Question: I'm trying to create a bar chart from data that's held in a '.txt' file. Currently it displays, but is missing the last row of the text file. There are 18 rows in my text file, but my bar chart is only showing data for the first 17. Here is my code for creating the chart.
'''
public class BarChart {
/**
* declare variables
*/
public static final char DELIMITER = ',';
public static final char EOLN = '
';
public static final String QUOTE = """;
public static final String USERDIRECTORY = System.getProperty("user.dir");
String part2File = USERDIRECTORY + "//GCCCarParkData.txt";
BSTMaster bst = new BSTMaster();
/**
* creates the data set from getters
* from an object
*/
public void main() {
DefaultCategoryDataset dataset = new DefaultCategoryDataset();
try (BufferedReader br = new BufferedReader(new FileReader(part2File))) {
String id;
String location;
int occupancy;
int capacity;
int percentOccupancy = 0;
double latitude;
double longitude;
String[] temp;
String line = br.readLine();
while (line != null) {
temp = line.split(Character.toString(DELIMITER));
id = temp[0];
location = temp[1];
occupancy = Integer.parseInt(temp[2]);
capacity = Integer.parseInt(temp[3]);
latitude = Double.parseDouble(temp[4]);
longitude = Double.parseDouble(temp[5]);
BSTMasterP theBSTP = new BSTMasterP(id, location, occupancy, capacity, percentOccupancy, latitude, longitude);
dataset.addValue(theBSTP.getPercentOccupancy(), "", theBSTP.getLocation());
line = br.readLine();
}
br.close();
} catch (IOException ex) {
Logger.getLogger(AppController.class.getName()).log(Level.INFO, null, ex);
}
createChart(dataset);
}
/**
*
* @param dataset
* constructs the bar chart with the dataset
*/
public void createChart(DefaultCategoryDataset dataset) {
JFreeChart chart = ChartFactory.createBarChart("GCC Car Park Capacity", "", "Percentage of Spaces occupied", dataset,
PlotOrientation.VERTICAL, false, true, false);
org.jfree.chart.axis.CategoryAxis axis = chart.getCategoryPlot().getDomainAxis();
axis.setCategoryLabelPositions(CategoryLabelPositions.UP_90);
chart.setBackgroundPaint(Color.white);
chart.getTitle().setPaint(Color.blue);
CategoryPlot p = chart.getCategoryPlot();
p.setRangeGridlinePaint(Color.black);
ChartFrame frame1 = new ChartFrame("Bar Chart", chart);
frame1.setVisible(true);
frame1.setSize(1500, 1000);
}
}'
'''
here is my current bar chart:

and here is my '.txt' file. As you can see, it skips the last row (the bar chart uses the second item in each row as the location and the Occupancy Percentage is calculated in the model class which is then used for the height of each bar.
'''
CPG25C_1,SECC,405,1600,55.85988985,-4.28234137
CPG24C,Duke Street,64,1170,55.85966176,-4.23652876
CPG21C,Dundasvale,41,85,55.86916776,-4.25881365
CPG15C,Royal Infirmary,650,750,55.86548682,-4.23497772
CPG14C,George Street,124,290,55.86123812,-4.24472162
CPG13C,High Street,45,133,55.85977254,-4.23933165
CPG12C,The Glasshouse,245,510,55.85837192,-4.24861509
CPG11C,Candleriggs,376,430,55.85775922,-4.24525598
CPG10C,Waterloo Street,145,660,55.86035417,-4.26402295
CPG09C,Sauchiehall Street,56,100,55.86463876,-4.26024478
CPG08C,Mitchell Street,95,220,55.86007767,-4.<PHONE>
CPG07C,Charing Cross,35,433,55.86473086,-4.26891253
CPG06C,Cadogan Square,58,325,55.86007563,-4.26694714
CPG05C,Shields Road,57,814,55.85023584,-4.27319591
CPG04C,Buchanan Galleries,28,2000,55.86379622,-4.24982359
CPG03C,Cambridge Street,145,812,55.86639253,-4.25822095
CPG02C,Concert Square,38,592,55.86577732,-4.25255933
CPG01C,Dundasvale,148,375,55.86786267,-4.25793868
'''
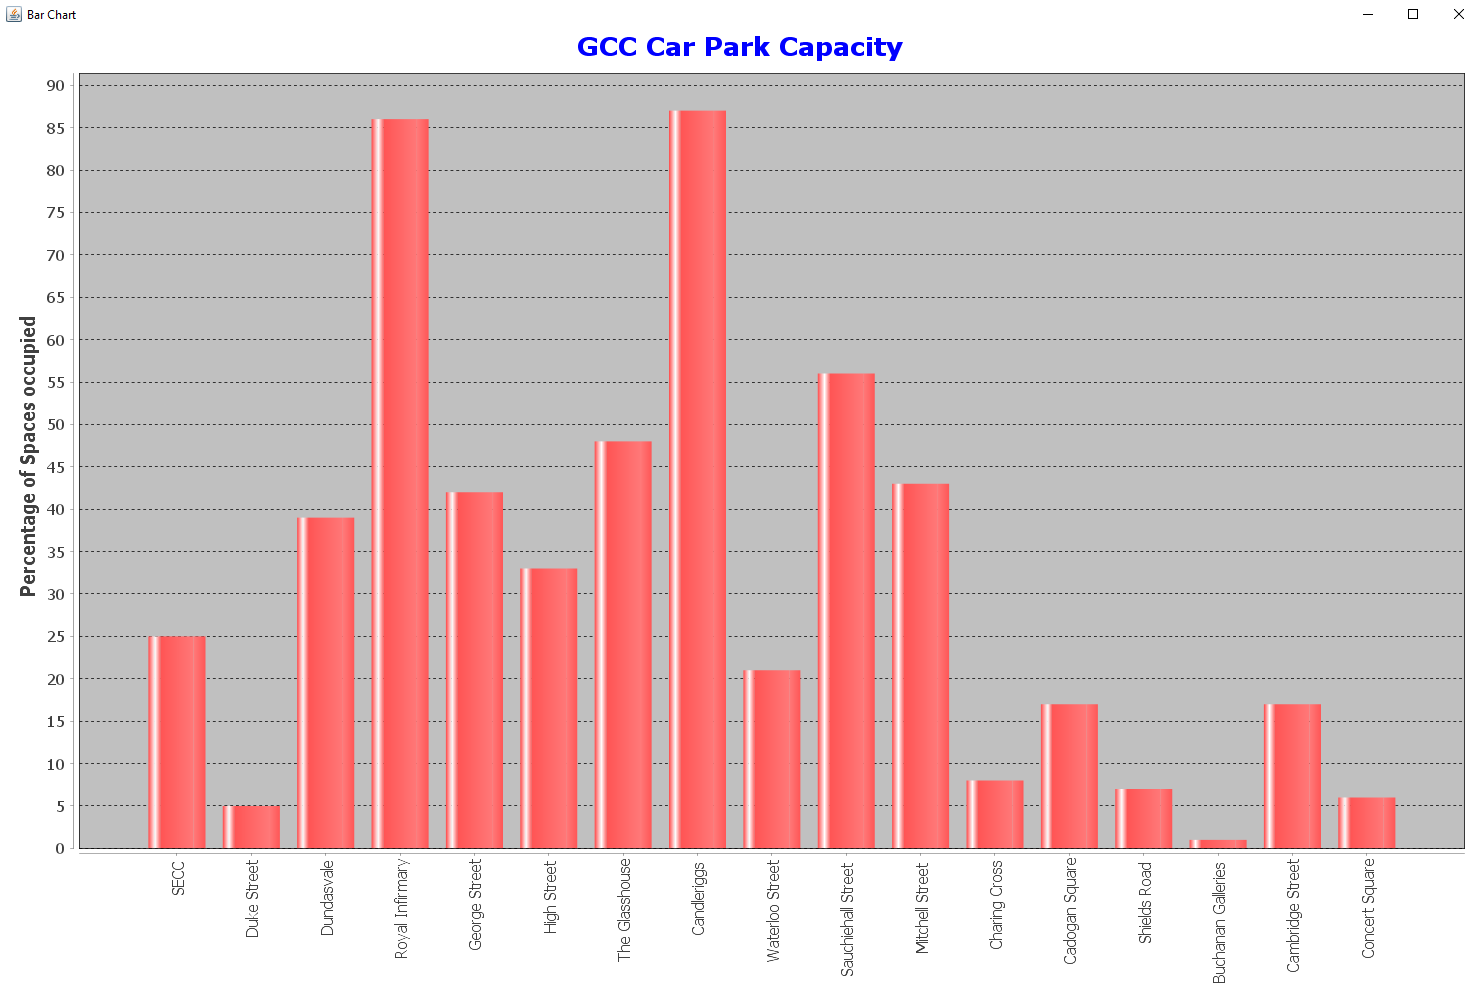
Answer: Absent 'BSTMasterP', I opted to use 'location' as the for your 'CategoryDataset'. As "Dundasvale" appears twice, and the keys must be unique, the second invocation of 'addValue()' the original entry rather than adding a new one.
For demonstration, I concatenated the 'id' and 'location' to make the key unique. Your ideal solution will depend on the implementation of 'BSTMasterP::getLocation'.
For reference,
- Construct and manipulate Swing GUI objects on the <URL>.
<URL>
'''
import java.awt.Dimension;
import java.awt.EventQueue;
import java.io.BufferedReader;
import java.io.FileReader;
import java.io.IOException;
import javax.swing.JFrame;
import org.jfree.chart.ChartFactory;
import org.jfree.chart.ChartPanel;
import org.jfree.chart.JFreeChart;
import org.jfree.chart.axis.CategoryAxis;
import org.jfree.chart.axis.CategoryLabelPositions;
import org.jfree.chart.plot.PlotOrientation;
import org.jfree.data.category.CategoryDataset;
import org.jfree.data.category.DefaultCategoryDataset;
public class BarChart {
public static final char DELIMITER = ',';
public CategoryDataset createDataset() {
DefaultCategoryDataset dataset = new DefaultCategoryDataset();
try (BufferedReader br = new BufferedReader(new FileReader("BarChart.txt"))) {
String id;
String location;
int occupancy;
String[] temp;
String line = br.readLine();
while (line != null) {
temp = line.split(Character.toString(DELIMITER));
id = temp[0];
location = temp[1];
occupancy = Integer.parseInt(temp[2]);
dataset.addValue(occupancy, "", id + ":" + location);
line = br.readLine();
}
br.close();
} catch (IOException ex) {
ex.printStackTrace(System.err);
}
return dataset;
}
public JFreeChart createChart(CategoryDataset dataset) {
JFreeChart chart = ChartFactory.createBarChart(
"GCC Car Park Capacity", "", "Percentage of Spaces occupied",
dataset, PlotOrientation.VERTICAL, false, true, false);
CategoryAxis axis = chart.getCategoryPlot().getDomainAxis();
axis.setCategoryLabelPositions(CategoryLabelPositions.UP_90);
return chart;
}
static void create() {
BarChart bc = new BarChart();
JFrame frame = new JFrame("Bar Chart");
frame.setDefaultCloseOperation(JFrame.EXIT_ON_CLOSE);
CategoryDataset dataset = bc.createDataset();
frame.add(new ChartPanel(bc.createChart(dataset)){
@Override
public Dimension getPreferredSize() {
return new Dimension(800, 500);
}
});
frame.pack();
frame.setLocationRelativeTo(null);
frame.setVisible(true);
}
public static void main(String[] args) {
EventQueue.invokeLater(BarChart::create);
}
}
'''